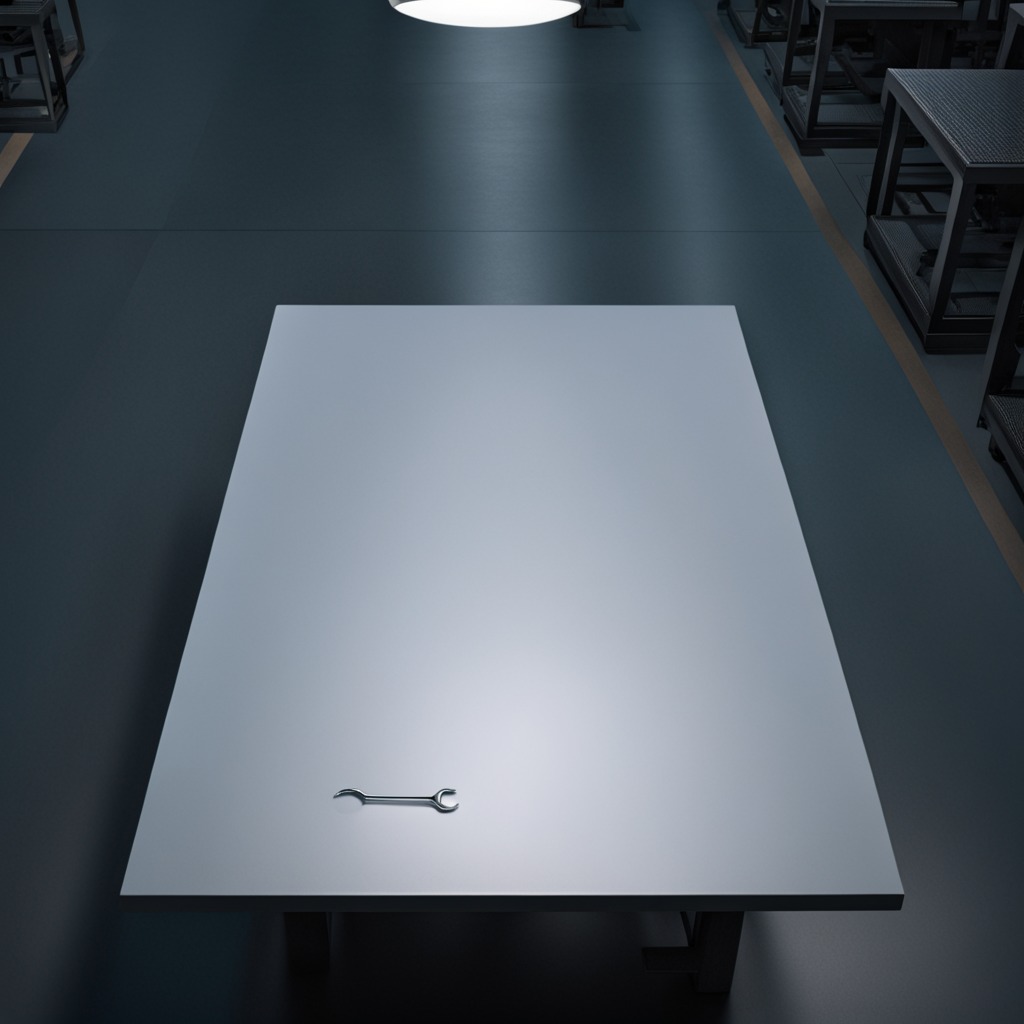
A wrench is lying on a clean empty table in a basement in the evening.